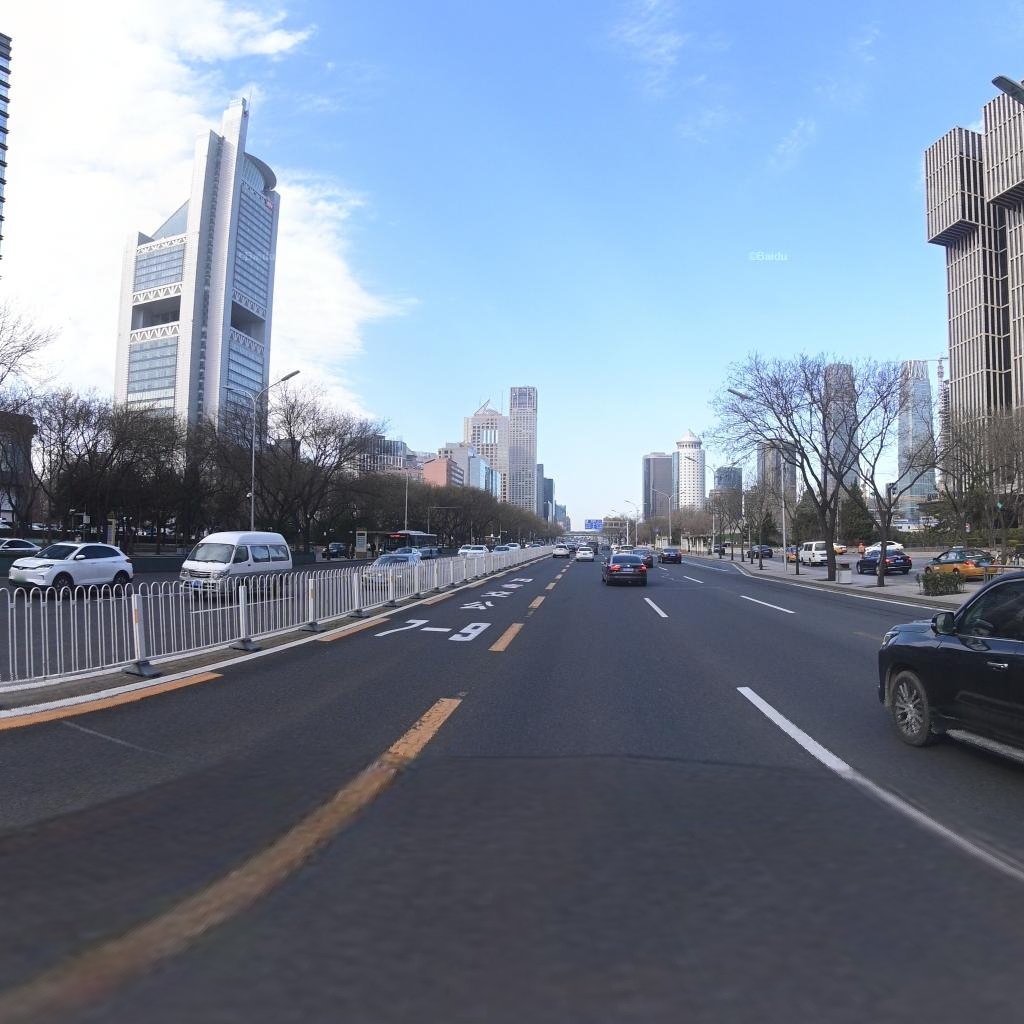
Region: Chaoyang
Road damage annotations: transverse patch